Field crop: tomato
Growth stage: 2
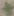
Species: solanum